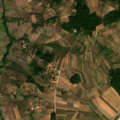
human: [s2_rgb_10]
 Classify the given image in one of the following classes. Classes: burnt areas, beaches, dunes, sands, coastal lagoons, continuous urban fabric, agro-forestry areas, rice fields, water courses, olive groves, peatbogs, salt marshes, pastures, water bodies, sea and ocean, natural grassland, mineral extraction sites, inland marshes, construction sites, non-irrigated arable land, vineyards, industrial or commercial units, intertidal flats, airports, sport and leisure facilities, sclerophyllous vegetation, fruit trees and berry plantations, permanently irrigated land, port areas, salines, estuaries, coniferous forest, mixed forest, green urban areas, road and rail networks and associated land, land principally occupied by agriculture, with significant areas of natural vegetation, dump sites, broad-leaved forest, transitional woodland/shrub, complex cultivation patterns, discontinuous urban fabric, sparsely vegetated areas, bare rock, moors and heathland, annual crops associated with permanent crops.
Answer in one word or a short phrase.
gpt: fruit trees and berry plantations, complex cultivation patterns, land principally occupied by agriculture, with significant areas of natural vegetation